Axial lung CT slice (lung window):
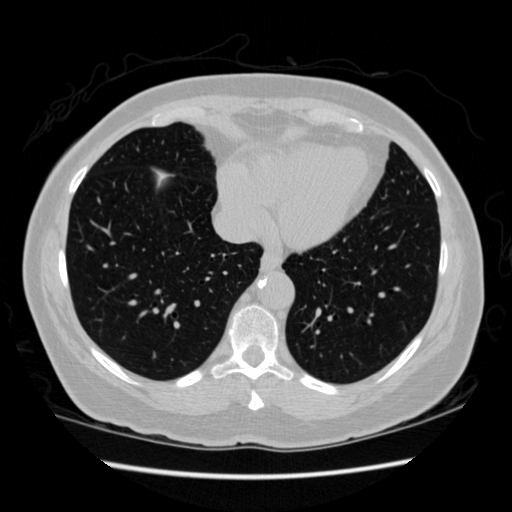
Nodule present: no